Aerial crown-view tile of a tropical tree (Barro Colorado Island, Panama), acquired 20240813:
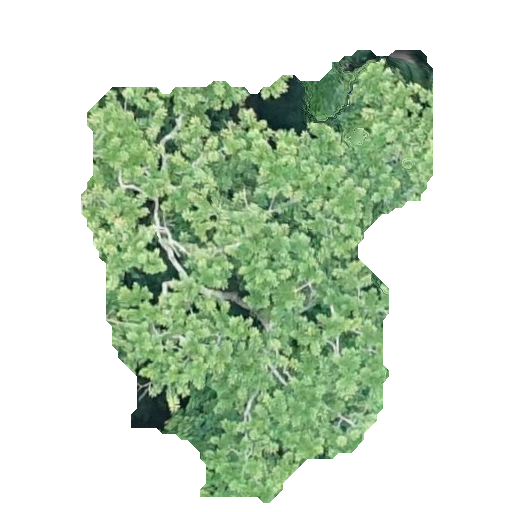
Species: Trichilia tuberculata
GBIF accepted scientific name: Trichilia tuberculata
Crown area: 166.655 m²